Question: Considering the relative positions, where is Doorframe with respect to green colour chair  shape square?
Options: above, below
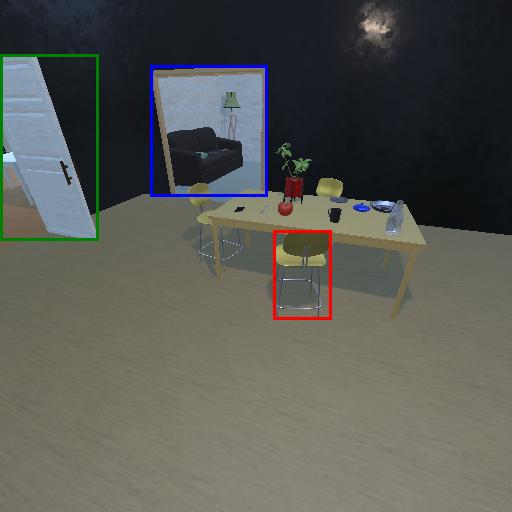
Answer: above